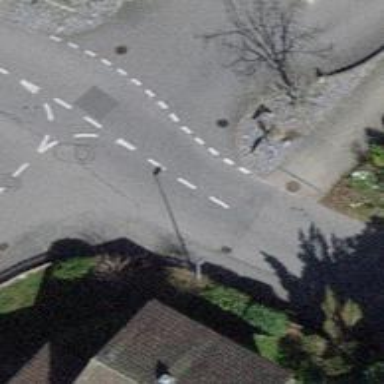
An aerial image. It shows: Asphalt driveway for service vehicles.